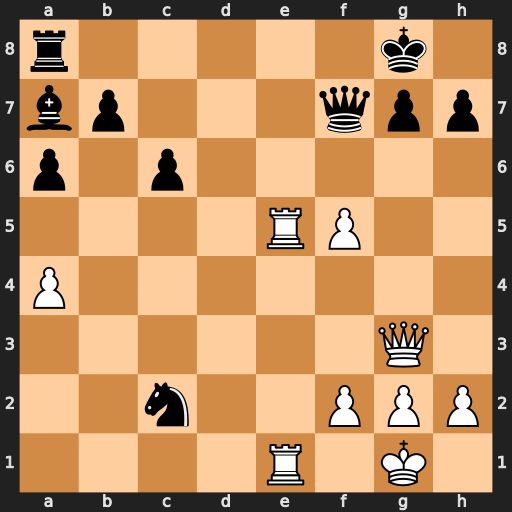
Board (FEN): r5k1/bp3qpp/p1p5/4RP2/P7/6Q1/2n2PPP/4R1K1
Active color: w
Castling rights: -
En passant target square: -
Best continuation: Re7 Qf6 Qb3+ Kf8 Qxc2 Qxe7 Rxe7